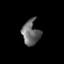
Tissue: prostate
Cell type: T cells
Senescence score: 0.3428
Nuclear area (px): 415
Mean DAPI intensity: 105.14